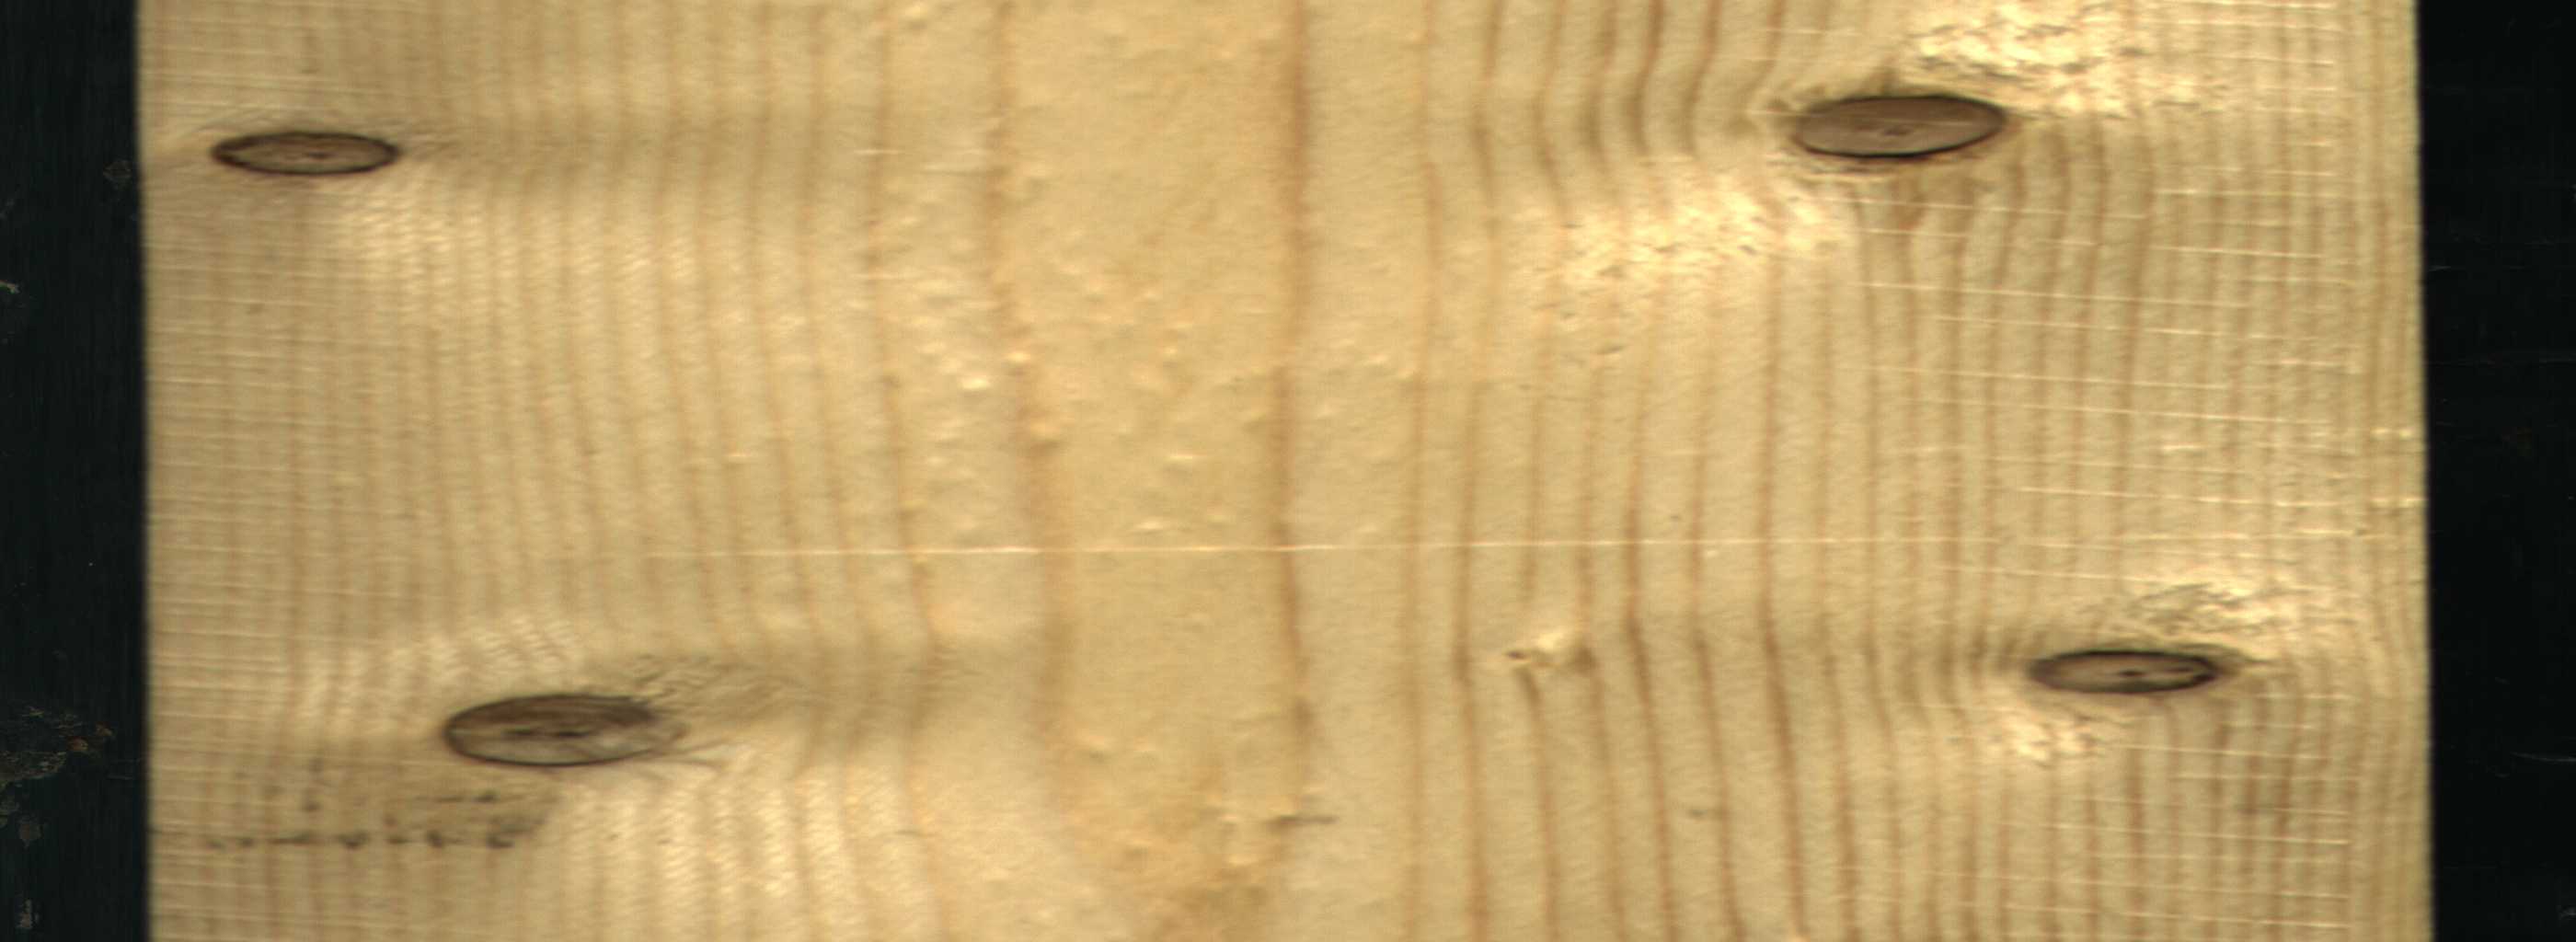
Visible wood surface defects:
Dead_Knot
Dead_Knot
Dead_Knot
Dead_Knot